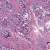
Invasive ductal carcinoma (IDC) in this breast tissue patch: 1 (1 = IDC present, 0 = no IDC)